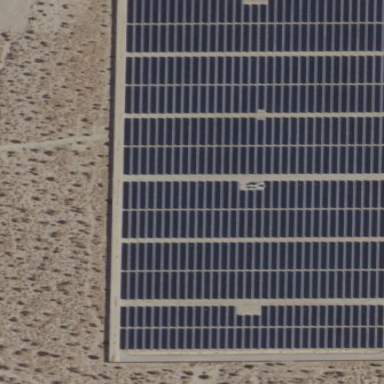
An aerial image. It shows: Solar power plant.